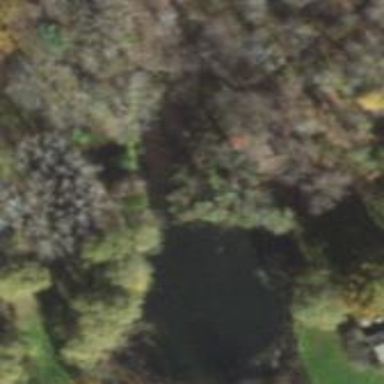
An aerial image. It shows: Peaceful pond surrounded by nature.